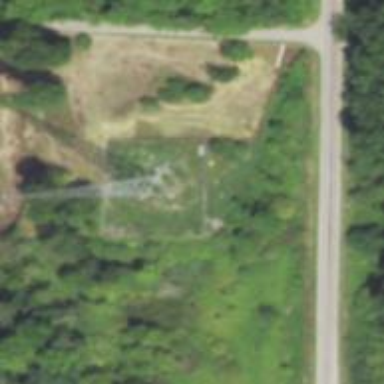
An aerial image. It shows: Mast tower used for communication.